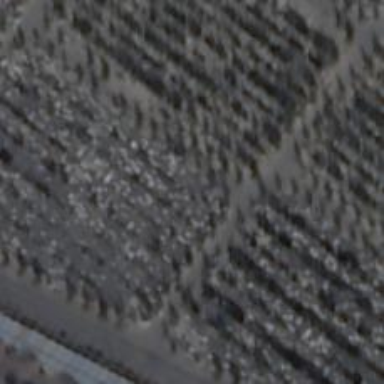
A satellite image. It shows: Cemetery.